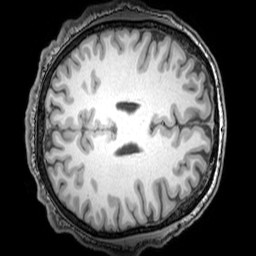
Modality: T1w
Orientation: axial
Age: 25
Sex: male
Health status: healthy
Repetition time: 0.081 s
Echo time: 0.037 s